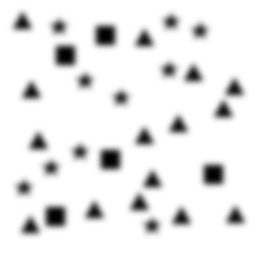
Squares: 5
Triangles: 15
Stars: 10
Total shapes: 30